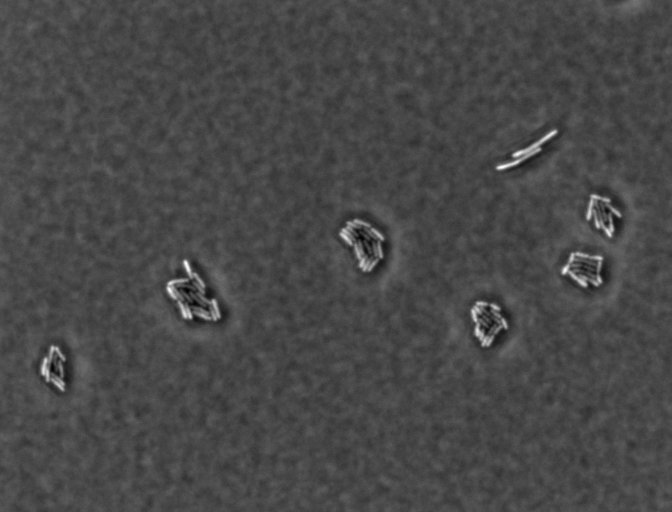
Phase contrast microscopy, 60x objective, 3 h incubation